Question: I use this method to process the image, but if it contains high-resolution images, more than 1000 x 1000 pixels, the image processing takes a very long time and cause the application not responding for a while, how to overcome it.
when processing high resolution images always appear Not Responding messages as in the picture.
'''
type
TRGBArray = array[0..0] of TRGBTriple;
pRGBArray = ^TRGBArray;
var
ARL, ALL, AOL : pRGBarray;
TOGfx, TRGfx, TLGfx : TBitmap;
procedure TFZN.GfXColorProcessor;
var
X, Y : integer;
begin
TOGfx.Assign(TRGfx);
for Y := 0 to TRGfx.Height - 1 do
begin
ARL := TOGfx.Scanline[Y];
AOL := TLGfx.Scanline[Y];
//-------------------------
for x := 0 to TRGfx.Width - 1 do
begin
ARL[x].RGBtRed := AOL[X].RGBtRed;
IBG.Picture.bitmap.Assign(TOGfx);
end;
end;
end;
'''
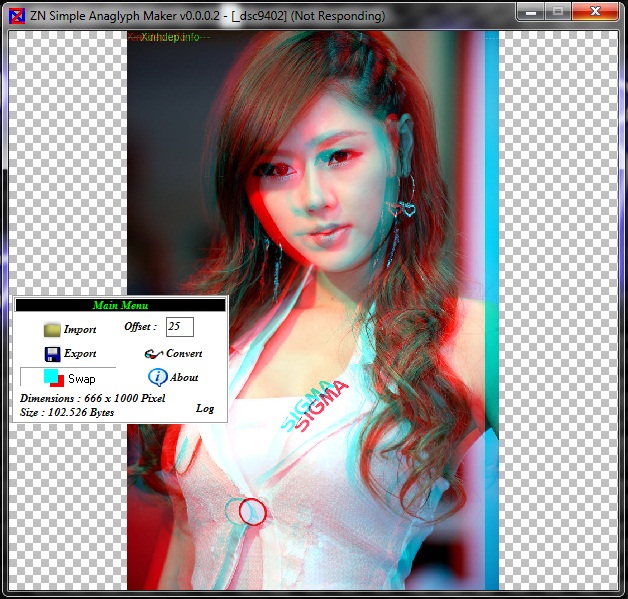
Answer: You should go with ScanLine(), as TLama suggested, and if it still takes long period to process the image, you can make the code threaded and continue the normal flow of application, or show a progress bar and force the user to wait. , so it's probably best to show some kind of notification to user that he should wait for processing to be finished.
Here is sample code of simple thread that does processing:
'''
unit uImageProcessingThread;
interface
uses
Winapi.Windows, System.Classes, Vcl.Graphics;
type
TImageProcessingThread = class(TThread)
private
FBitmap: TBitmap;
protected
procedure Execute; override;
public
constructor Create(const ABitmap: TBitmap);
end;
implementation
constructor TImageProcessingThread.Create(const ABitmap: TBitmap);
begin
inherited Create(TRUE);
FBitmap := ABitmap;
end;
procedure TImageProcessingThread.Execute;
var
GC : LongInt;
H, W: Integer;
begin
for H := 0 to FBitmap.Height do
begin
for W := 0 to FBitmap.Width do
begin
GC := ColorToRGB(FBitmap.Canvas.Pixels[W, H]);
FBitmap.Canvas.Pixels[W, H] := RGB(GC, GC, GC);
end;
end;
end;
end.
'''